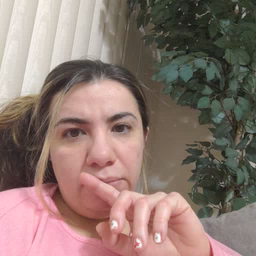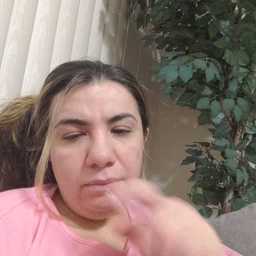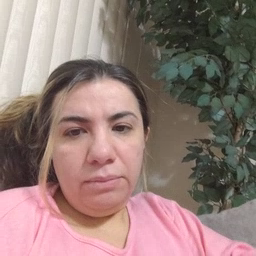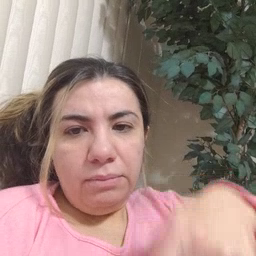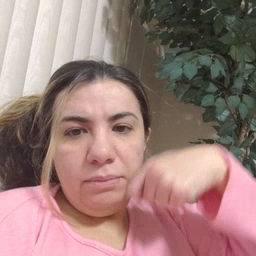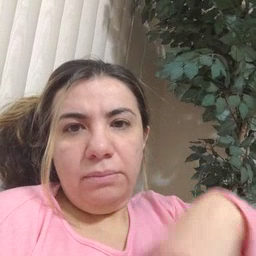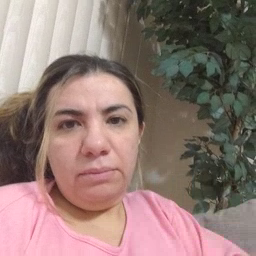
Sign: zipper